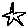
Label: star